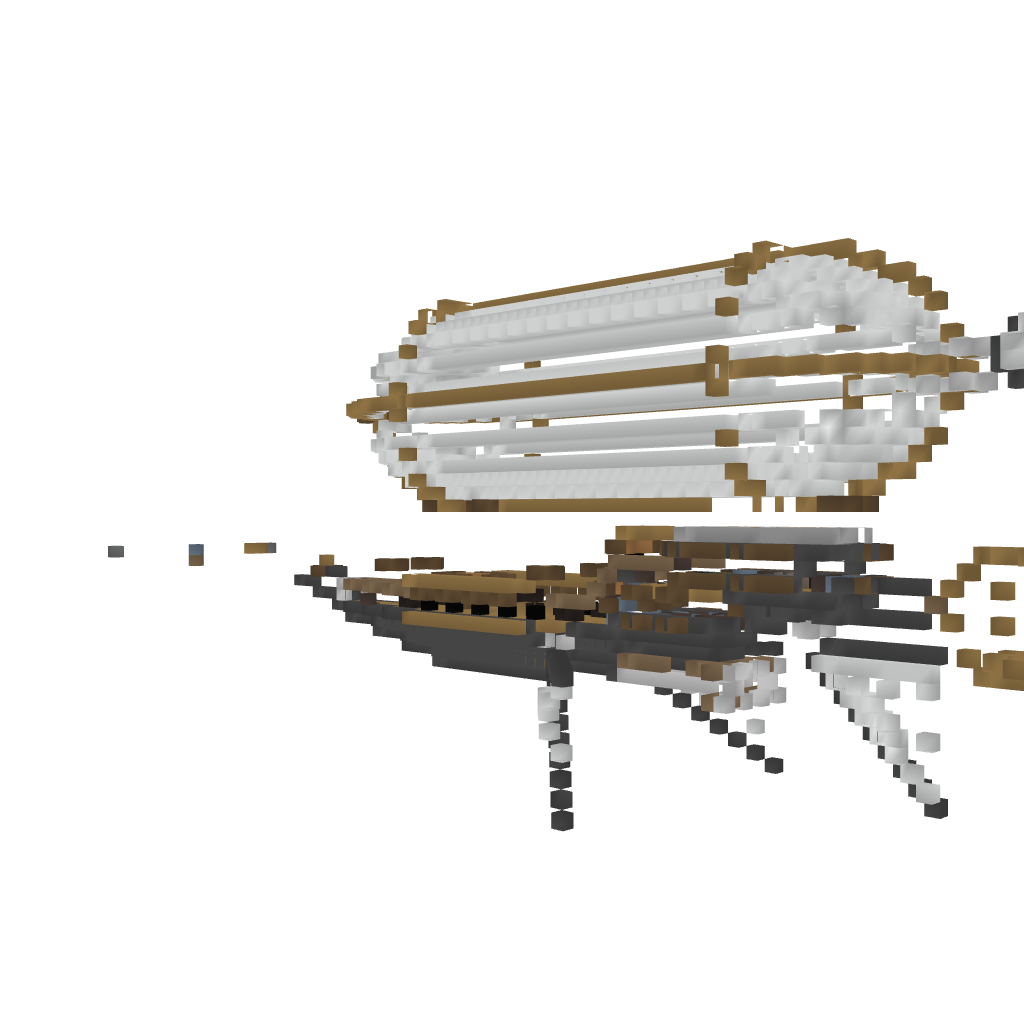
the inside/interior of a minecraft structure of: epic airship